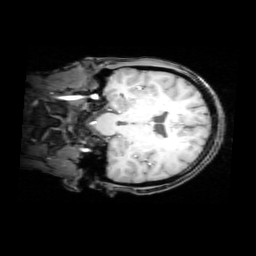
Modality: T1w
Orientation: coronal
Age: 23
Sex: female
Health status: healthy
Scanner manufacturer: philips
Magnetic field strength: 3 T
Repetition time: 0.012 s
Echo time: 0.0037 s